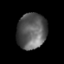
Tissue: lung
Cell type: Epithelial cells
Senescence score: 0.1707
Nuclear area (px): 1040
Mean DAPI intensity: 91.557